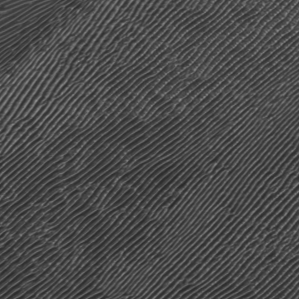
Label: frost